Interaction volume radius: 10 \u00c5
Interaction volume height: 10 \u00c5
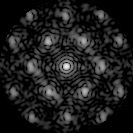
Disorder parameter: 0.4071